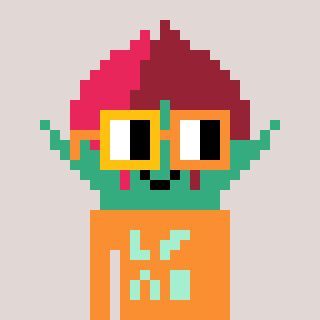
a pixel art character with square yellow and orange glasses, a rosebud-shaped head and a orange-colored body on a warm background